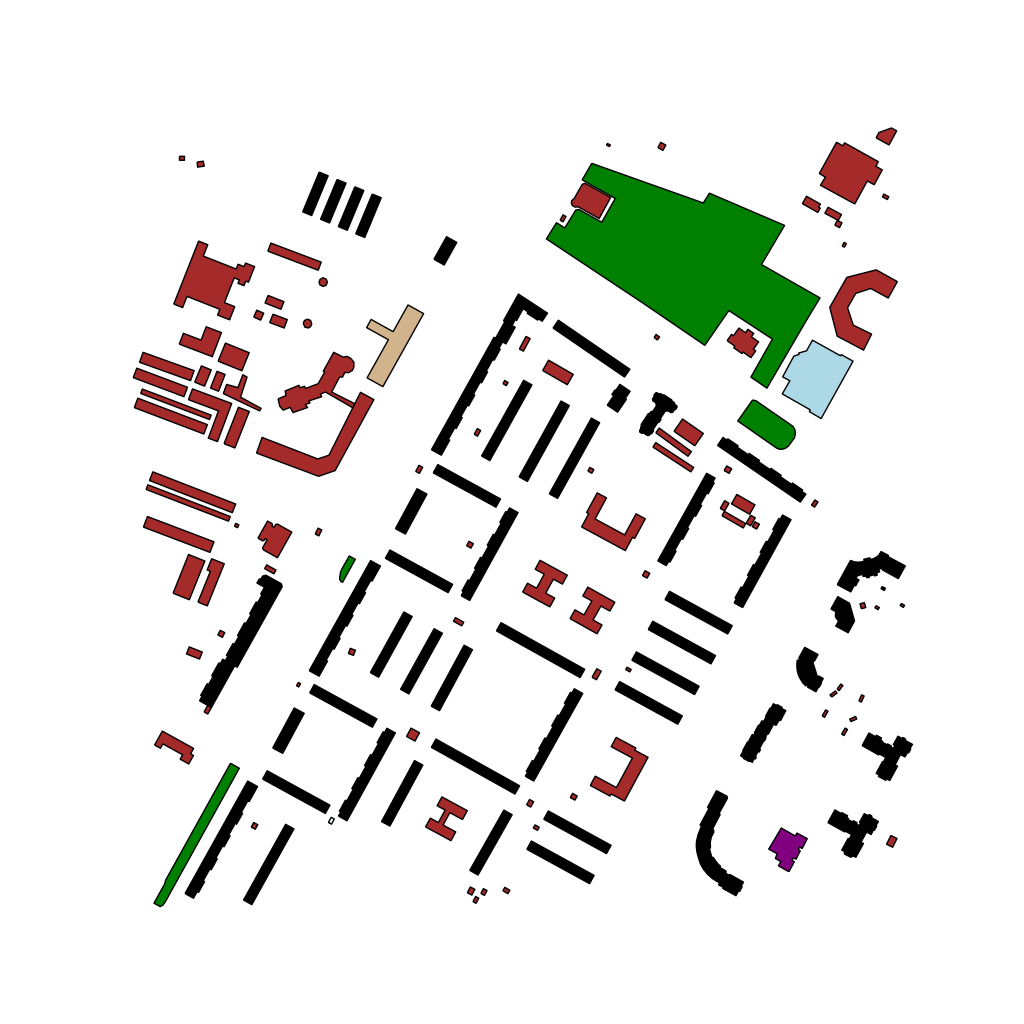
Tags: overhead vector_map, business, industrial, recreation, residential, special, modern, soviet, high_rise, individual_rise, low_rise, density_3, Building, Facility, Grocery, Hostel, Kinder, Park, Rink, 1.0 km²